Question: I'm using bootstrap accordion plugin and my question is:
How can we change the position of the top panel when opened and return to its first position when closed. Please look at the photo:

Here is the <URL>,
and thanks in advance,
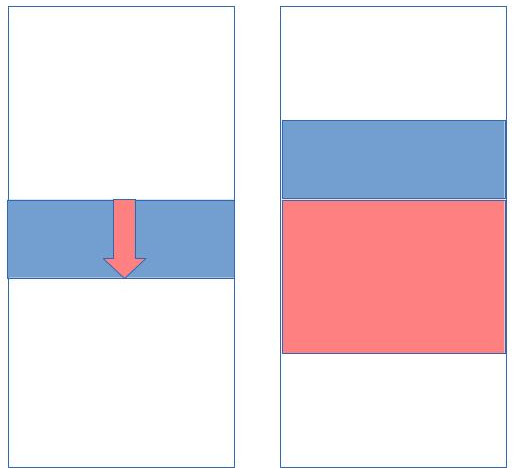
Answer: I would do something like this using jQuery:
'''
var original = $('#accordion').position().top;
$('.accordion-toggle').click(function(){
var parent = $(this).data('parent');
var body = $(this).attr('href');
if($(body).is(":visible")) {
$(parent).animate({top: original}, 350);
}
else {
$(body).css({
position: 'absolute',
visibility: 'hidden',
display: 'block',
height: 'auto'
});
var offset = original - ($(body).height() / 2);
$(body).removeAttr('style');
$(parent).animate({top: offset}, 350);
}
});
'''
Hope is helps or puts you in the right direction.